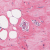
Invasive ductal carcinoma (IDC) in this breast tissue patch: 0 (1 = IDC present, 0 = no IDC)